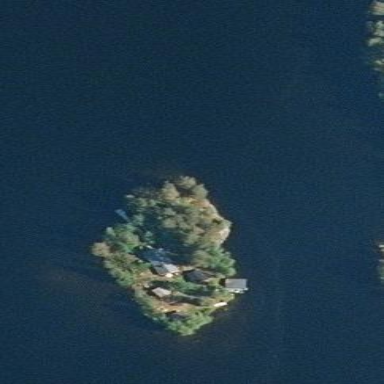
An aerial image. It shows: Image showing island.